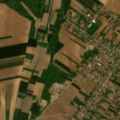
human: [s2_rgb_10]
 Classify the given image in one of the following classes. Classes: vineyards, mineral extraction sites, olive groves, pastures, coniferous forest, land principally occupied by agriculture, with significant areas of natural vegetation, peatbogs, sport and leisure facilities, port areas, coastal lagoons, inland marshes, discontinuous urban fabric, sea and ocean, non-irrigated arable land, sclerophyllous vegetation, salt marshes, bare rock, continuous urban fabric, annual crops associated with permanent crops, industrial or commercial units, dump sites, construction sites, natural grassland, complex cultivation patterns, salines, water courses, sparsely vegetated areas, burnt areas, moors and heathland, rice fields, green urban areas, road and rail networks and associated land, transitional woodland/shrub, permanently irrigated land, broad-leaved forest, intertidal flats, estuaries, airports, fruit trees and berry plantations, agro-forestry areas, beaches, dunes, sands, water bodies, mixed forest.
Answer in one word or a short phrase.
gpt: discontinuous urban fabric, non-irrigated arable land, complex cultivation patterns, land principally occupied by agriculture, with significant areas of natural vegetation